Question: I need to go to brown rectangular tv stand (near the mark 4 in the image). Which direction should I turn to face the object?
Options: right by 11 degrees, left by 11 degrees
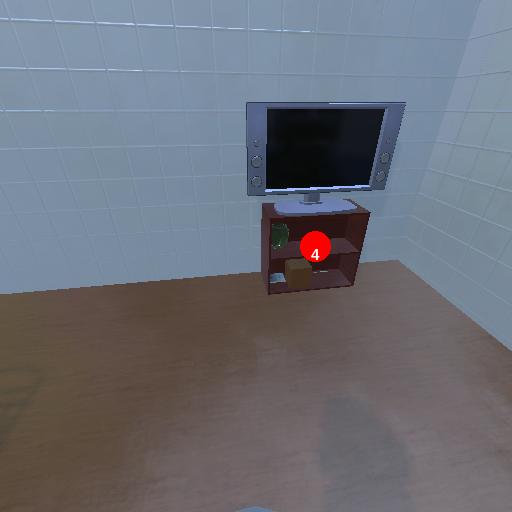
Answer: right by 11 degrees